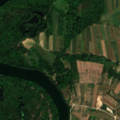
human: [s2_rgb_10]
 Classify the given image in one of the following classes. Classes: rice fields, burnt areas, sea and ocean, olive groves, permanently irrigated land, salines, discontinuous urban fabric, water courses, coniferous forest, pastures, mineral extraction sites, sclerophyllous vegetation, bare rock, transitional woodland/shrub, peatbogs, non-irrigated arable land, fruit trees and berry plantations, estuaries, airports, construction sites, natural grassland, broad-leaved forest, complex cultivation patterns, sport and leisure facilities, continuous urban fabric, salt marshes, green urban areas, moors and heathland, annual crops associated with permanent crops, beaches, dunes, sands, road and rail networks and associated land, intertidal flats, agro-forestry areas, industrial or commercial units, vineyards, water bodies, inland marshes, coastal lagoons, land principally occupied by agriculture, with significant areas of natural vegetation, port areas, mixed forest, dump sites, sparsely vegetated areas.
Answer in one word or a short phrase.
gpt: non-irrigated arable land, complex cultivation patterns, land principally occupied by agriculture, with significant areas of natural vegetation, broad-leaved forest, water courses